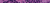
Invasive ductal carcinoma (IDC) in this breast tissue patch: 0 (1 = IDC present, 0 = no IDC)